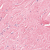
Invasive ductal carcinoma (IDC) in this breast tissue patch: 0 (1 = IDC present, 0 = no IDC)